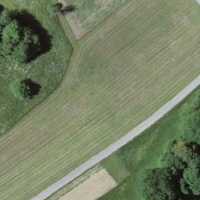
EUNIS habitat code: 52
Species observed at this site:
Cardamine heptaphylla